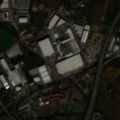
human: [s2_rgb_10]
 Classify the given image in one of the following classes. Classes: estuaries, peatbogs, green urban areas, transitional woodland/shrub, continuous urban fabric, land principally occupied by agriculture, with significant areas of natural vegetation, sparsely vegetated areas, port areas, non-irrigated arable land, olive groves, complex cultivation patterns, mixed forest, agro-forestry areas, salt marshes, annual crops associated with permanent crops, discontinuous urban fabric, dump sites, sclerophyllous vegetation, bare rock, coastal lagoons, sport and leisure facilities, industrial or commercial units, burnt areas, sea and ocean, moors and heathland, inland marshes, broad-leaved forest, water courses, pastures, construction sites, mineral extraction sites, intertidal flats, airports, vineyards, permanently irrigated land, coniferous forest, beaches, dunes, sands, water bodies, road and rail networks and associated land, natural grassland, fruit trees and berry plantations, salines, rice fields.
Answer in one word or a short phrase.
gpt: discontinuous urban fabric, industrial or commercial units, permanently irrigated land, vineyards, complex cultivation patterns